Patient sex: M
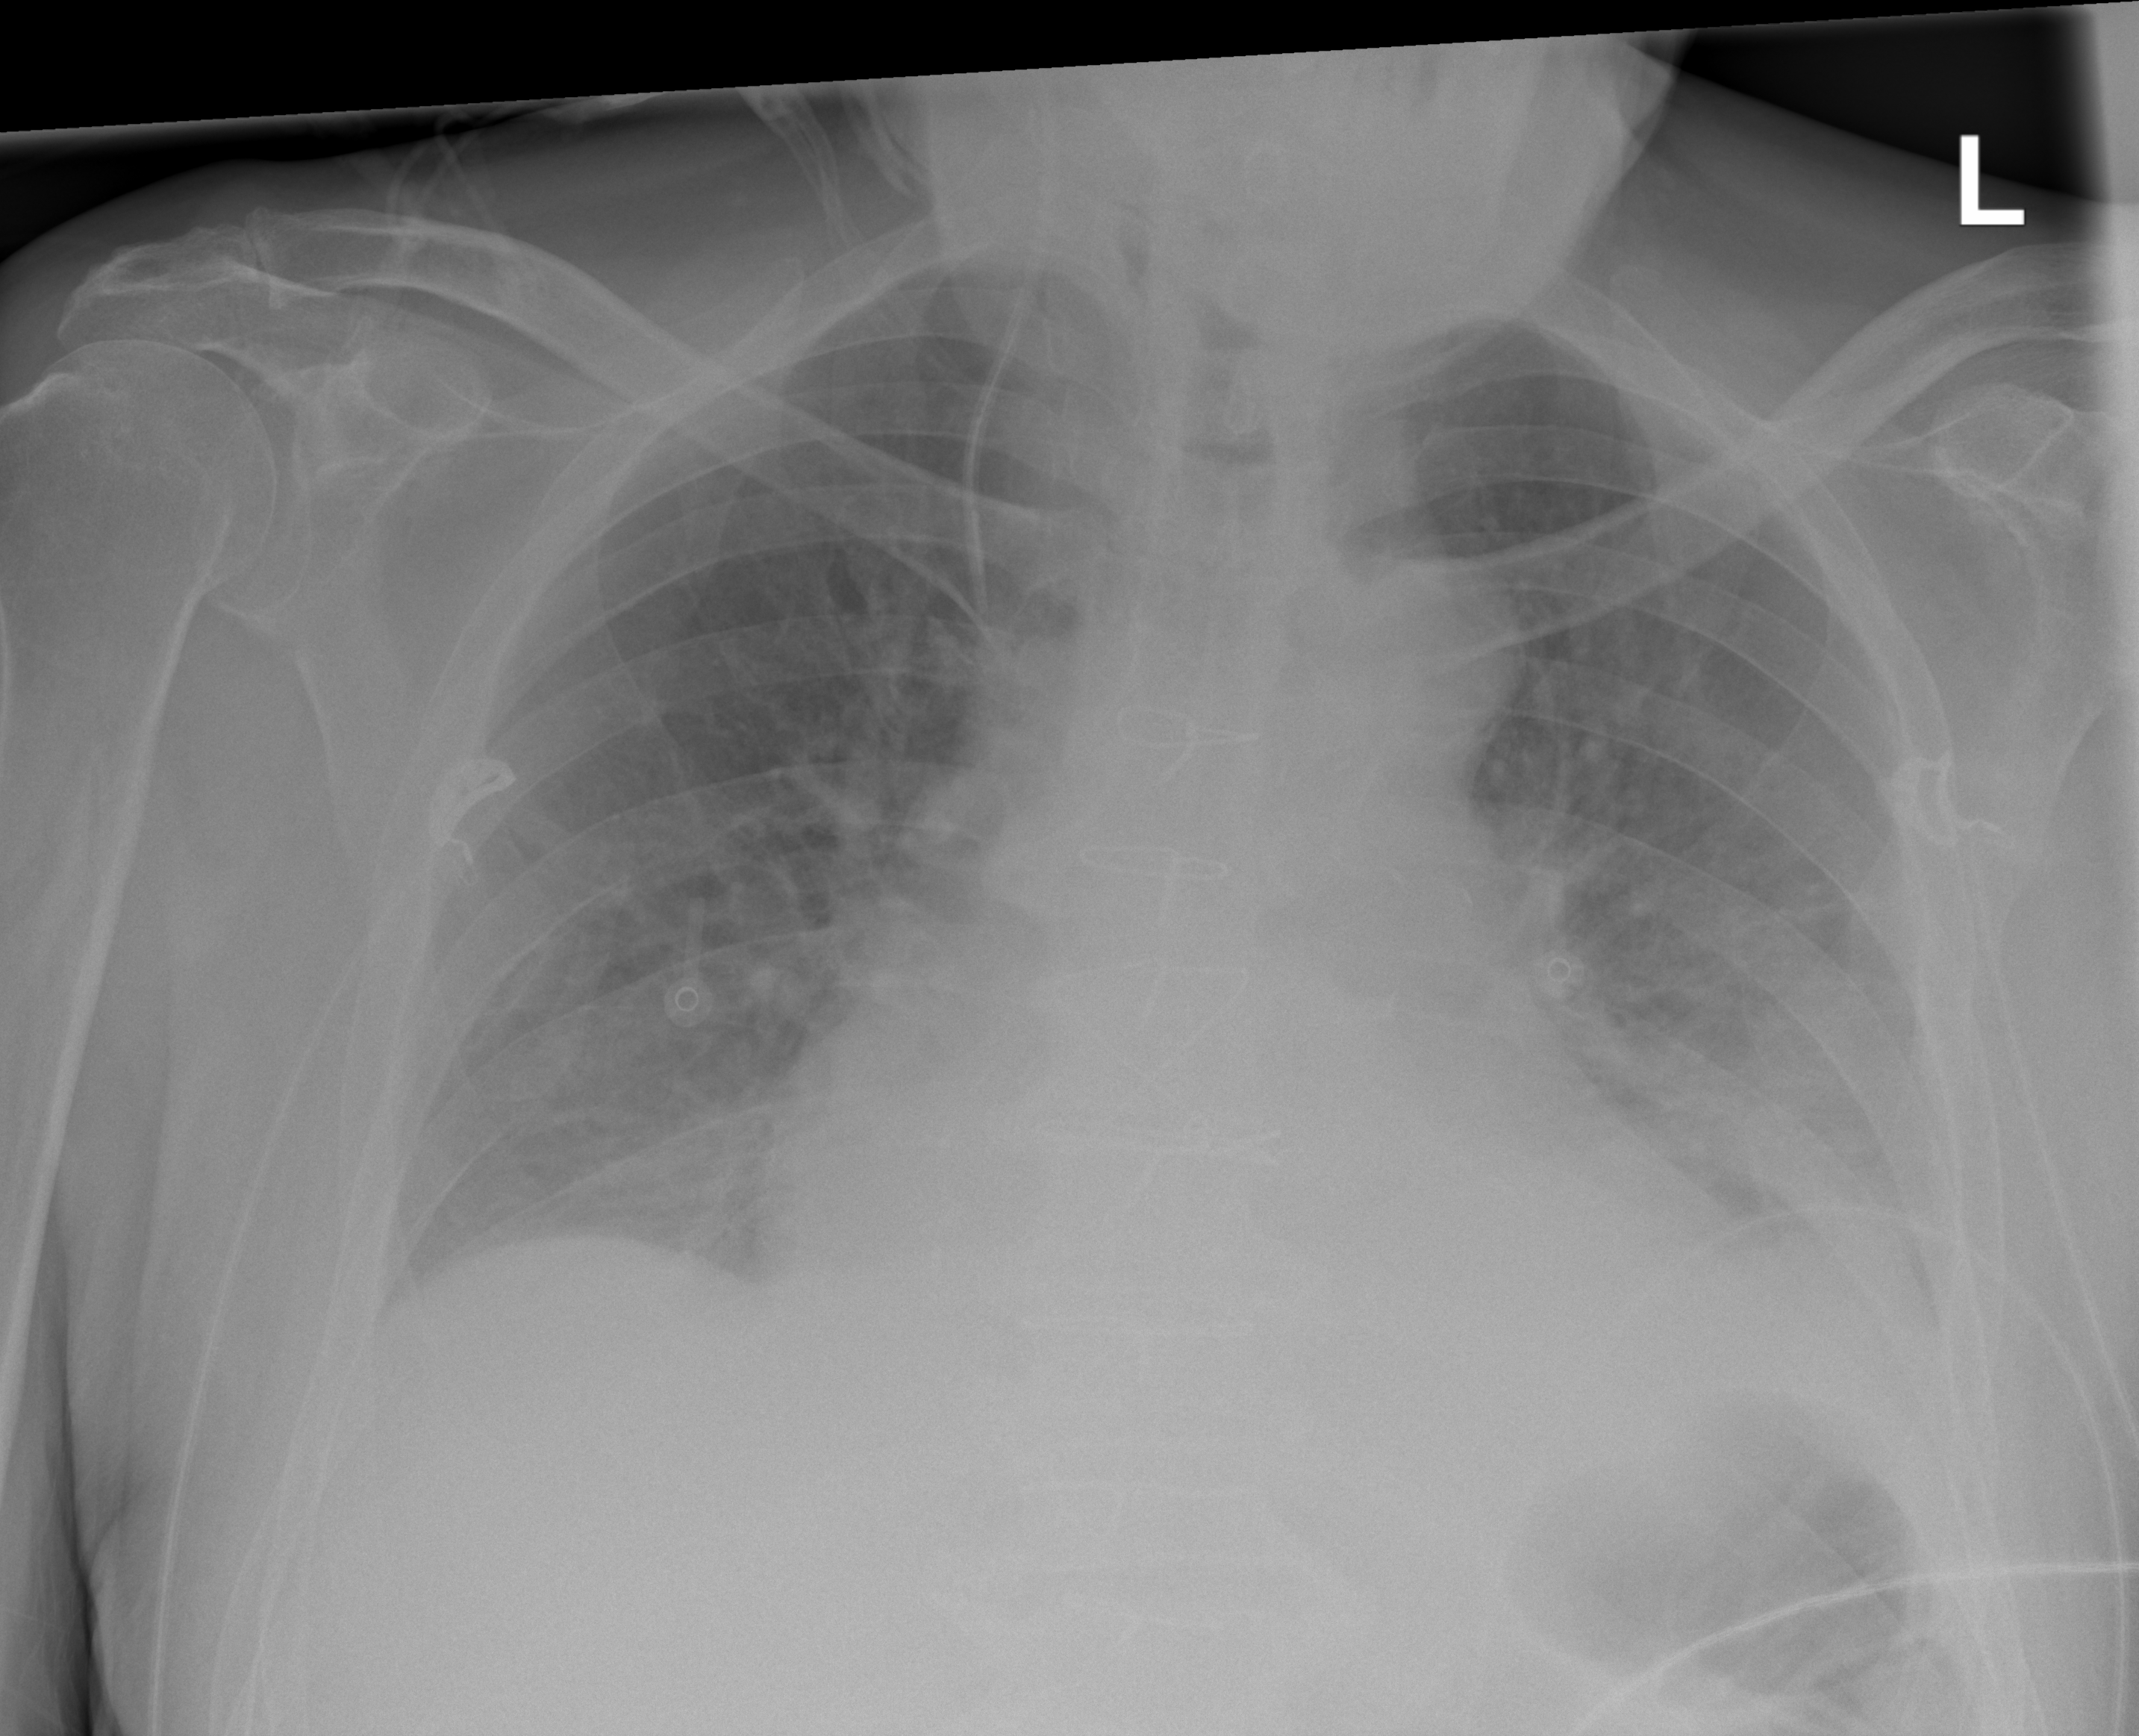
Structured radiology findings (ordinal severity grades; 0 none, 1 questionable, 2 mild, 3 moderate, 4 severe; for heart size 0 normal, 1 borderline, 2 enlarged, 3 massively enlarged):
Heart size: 2
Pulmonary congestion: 1
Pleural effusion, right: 0
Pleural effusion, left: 2
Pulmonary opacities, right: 0
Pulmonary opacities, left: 2
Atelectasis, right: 2
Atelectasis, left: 2